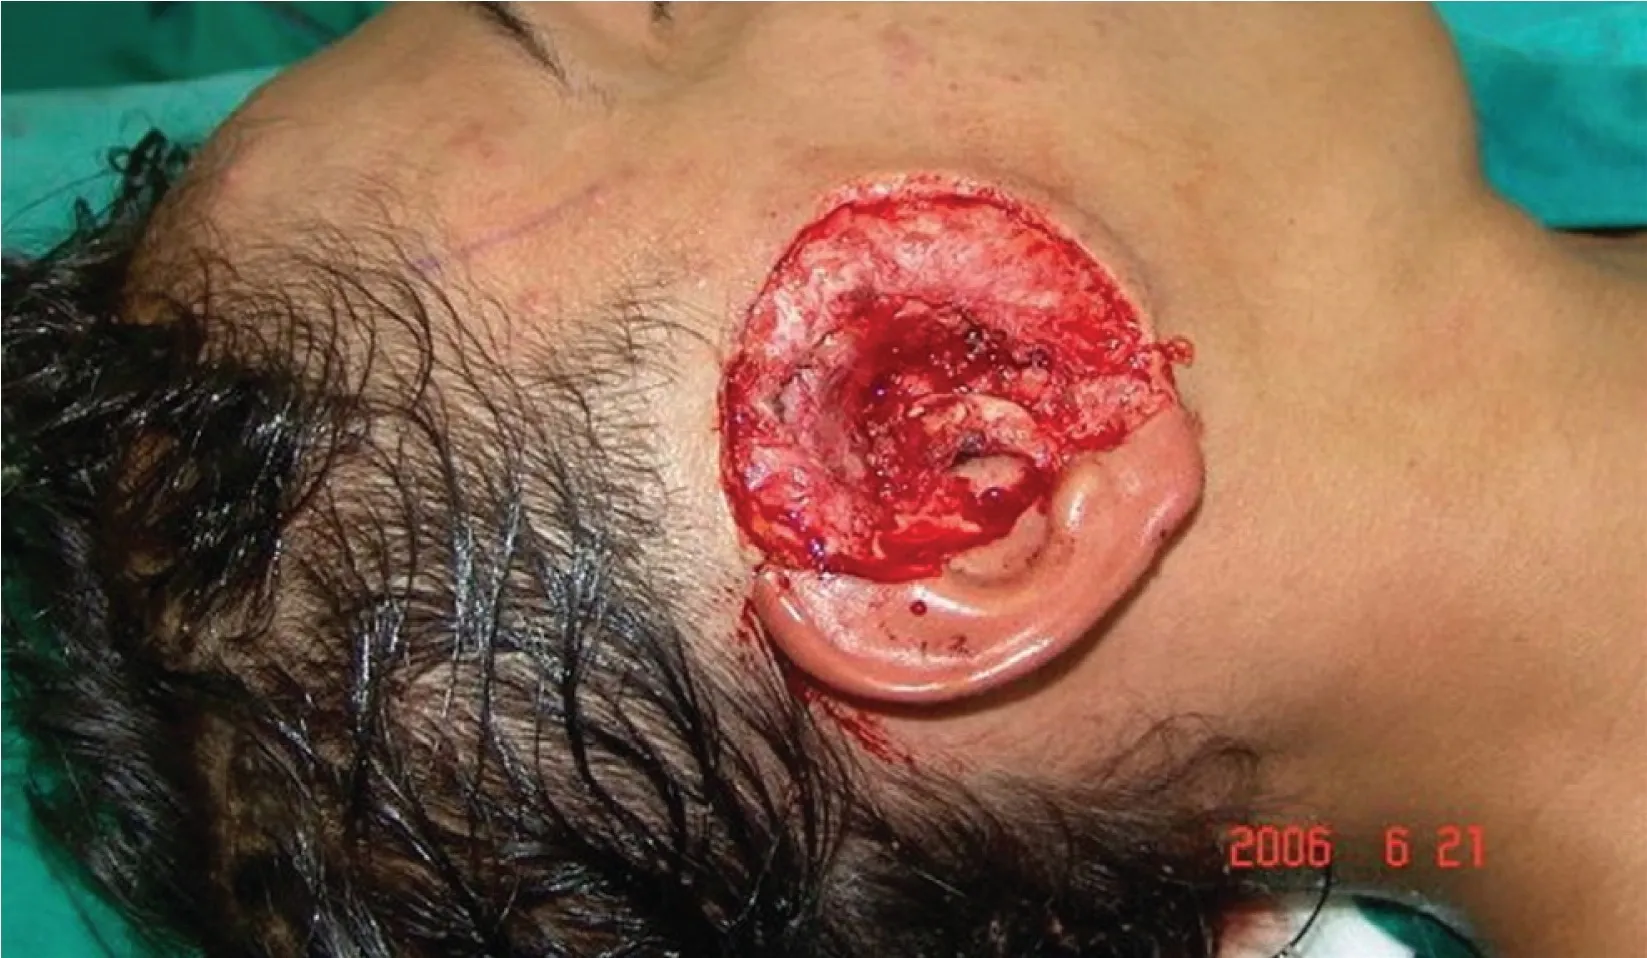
(A, B). Large defect created after wide local excision.
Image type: medical_photograph (other_medical_photograph)